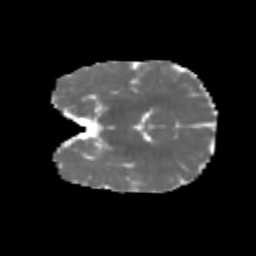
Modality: MD
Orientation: coronal
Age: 7
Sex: male
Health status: healthy